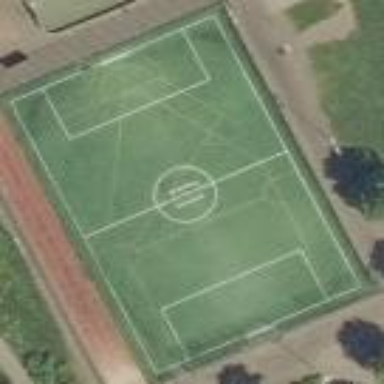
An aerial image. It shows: Artificial turf soccer pitch for leisure sport activities.